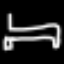
Label: bed